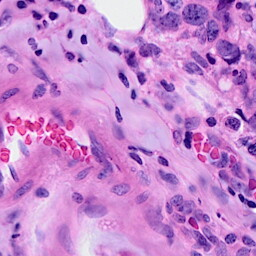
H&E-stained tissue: Breast